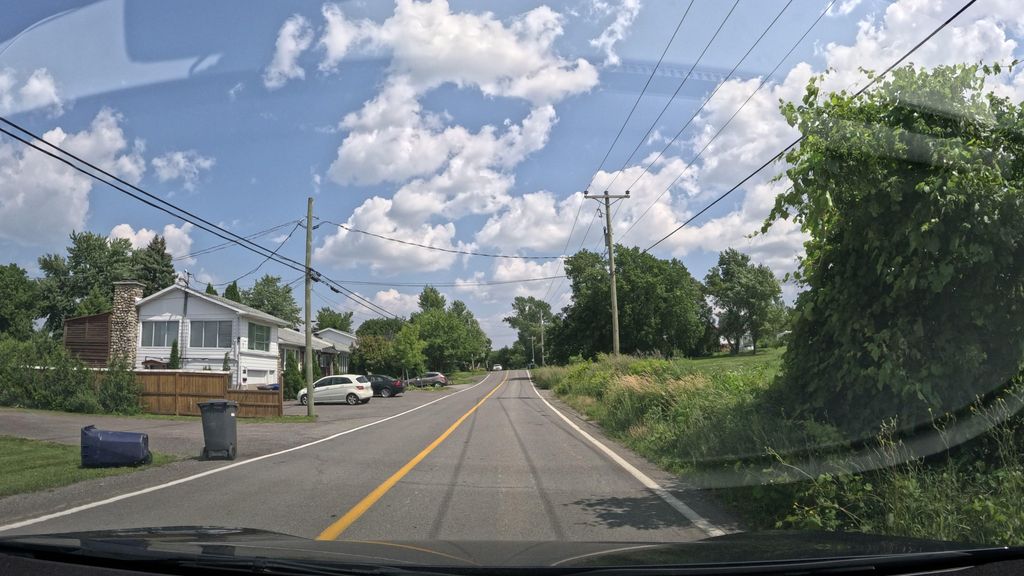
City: montreal